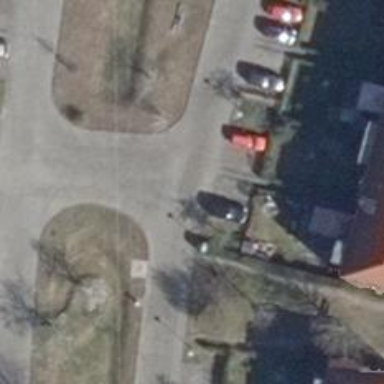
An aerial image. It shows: Living street.